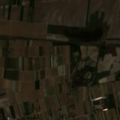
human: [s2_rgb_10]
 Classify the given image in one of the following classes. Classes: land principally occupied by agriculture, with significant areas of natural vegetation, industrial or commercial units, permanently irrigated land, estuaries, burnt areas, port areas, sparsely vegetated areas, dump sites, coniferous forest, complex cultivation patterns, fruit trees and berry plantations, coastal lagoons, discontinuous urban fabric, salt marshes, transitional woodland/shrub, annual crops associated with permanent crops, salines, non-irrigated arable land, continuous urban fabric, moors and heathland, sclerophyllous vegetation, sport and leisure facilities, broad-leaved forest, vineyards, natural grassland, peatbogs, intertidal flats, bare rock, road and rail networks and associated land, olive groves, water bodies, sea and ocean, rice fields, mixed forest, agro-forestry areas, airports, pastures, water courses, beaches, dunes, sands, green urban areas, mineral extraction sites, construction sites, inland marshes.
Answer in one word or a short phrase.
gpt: discontinuous urban fabric, non-irrigated arable land, complex cultivation patterns, land principally occupied by agriculture, with significant areas of natural vegetation